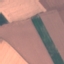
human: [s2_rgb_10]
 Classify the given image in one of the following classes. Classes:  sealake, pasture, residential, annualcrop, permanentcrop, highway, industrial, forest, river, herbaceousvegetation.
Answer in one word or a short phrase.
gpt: AnnualCrop